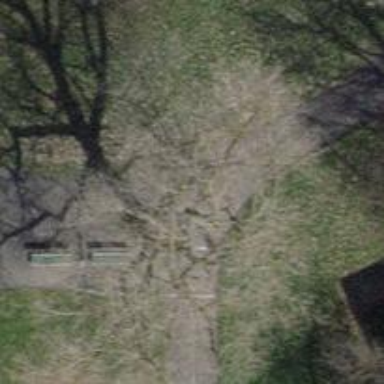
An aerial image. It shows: Blue bench.